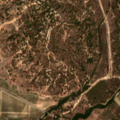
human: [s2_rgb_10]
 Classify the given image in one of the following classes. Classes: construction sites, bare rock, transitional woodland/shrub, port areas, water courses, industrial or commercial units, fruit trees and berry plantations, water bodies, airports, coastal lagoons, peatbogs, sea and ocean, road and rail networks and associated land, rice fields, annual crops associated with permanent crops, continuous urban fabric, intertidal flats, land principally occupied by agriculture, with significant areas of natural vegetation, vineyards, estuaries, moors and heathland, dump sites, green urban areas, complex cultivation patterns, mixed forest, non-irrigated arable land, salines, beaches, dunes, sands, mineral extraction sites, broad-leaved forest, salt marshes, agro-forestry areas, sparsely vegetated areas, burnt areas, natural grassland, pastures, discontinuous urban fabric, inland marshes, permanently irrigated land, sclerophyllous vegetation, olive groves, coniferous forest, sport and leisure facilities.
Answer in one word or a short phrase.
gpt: non-irrigated arable land, permanently irrigated land, fruit trees and berry plantations, broad-leaved forest, coniferous forest, mixed forest, transitional woodland/shrub